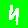
Digit: 4